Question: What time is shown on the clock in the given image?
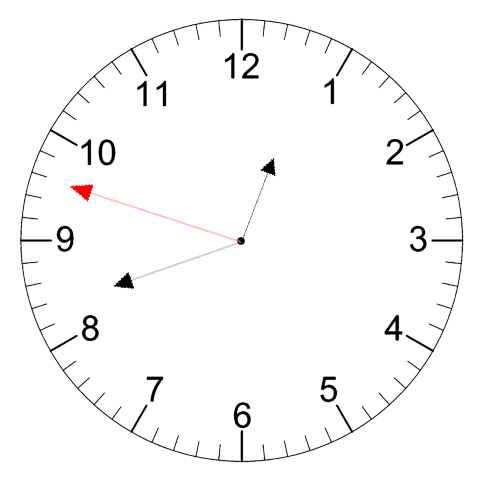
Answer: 12:41:48